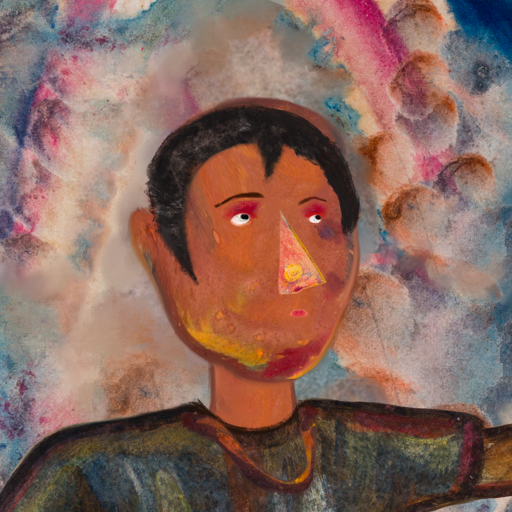
Background: Rupkatha, Head And Neck Side: Mother_And_Son_Son, Face Side: Irani, Bust: Mosgoul, Hair Side: Roy_Bahadur, Head Accessory: Blank, Second Necklace: Comrade, Necklace: Blank, Baby: Blank